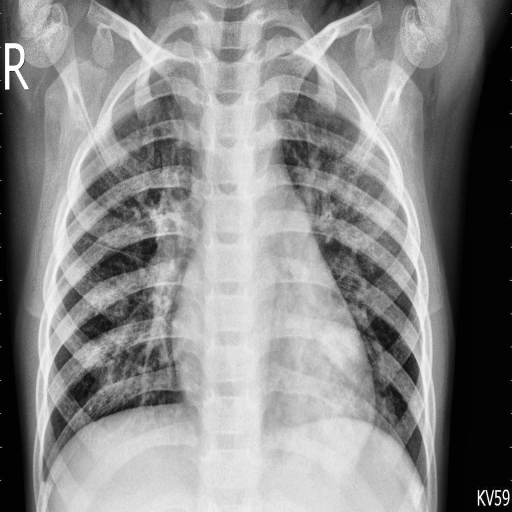
Finding: PNEUMONIA